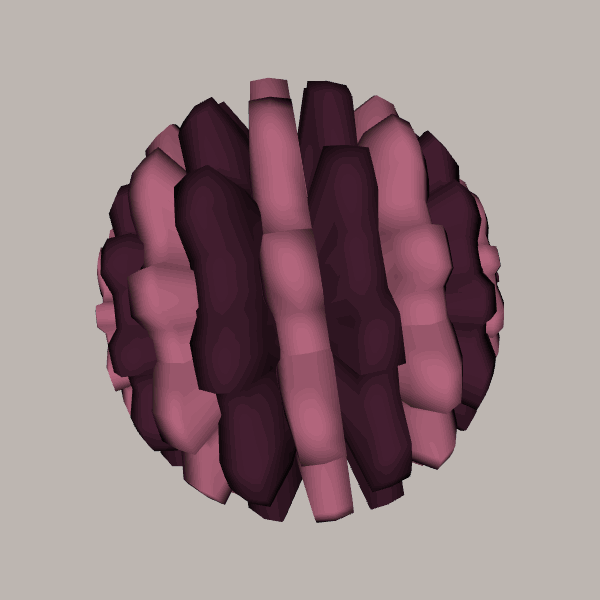
Background: light